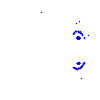
Particle: kaon